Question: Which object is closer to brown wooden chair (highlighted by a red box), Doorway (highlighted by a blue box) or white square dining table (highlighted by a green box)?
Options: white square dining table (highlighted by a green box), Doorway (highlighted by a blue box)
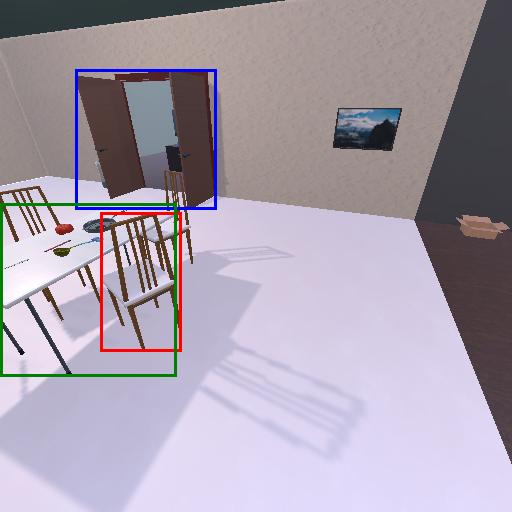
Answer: white square dining table (highlighted by a green box)